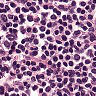
Metastatic tissue present: no